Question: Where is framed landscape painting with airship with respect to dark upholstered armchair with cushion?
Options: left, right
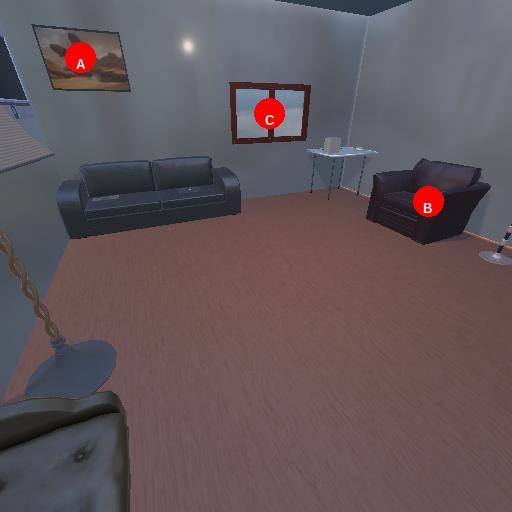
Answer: left